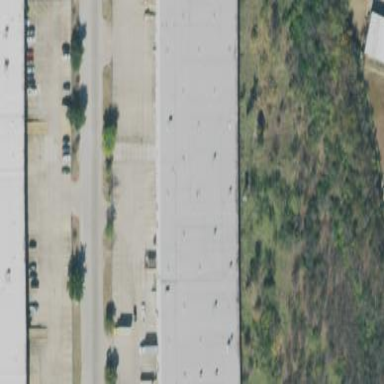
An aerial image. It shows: Warehouse building.